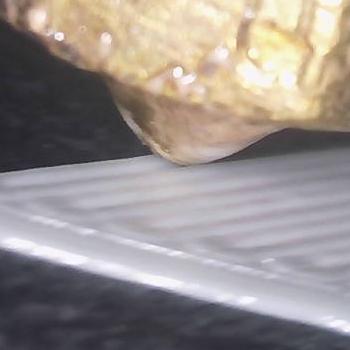
Flow rate: 52%